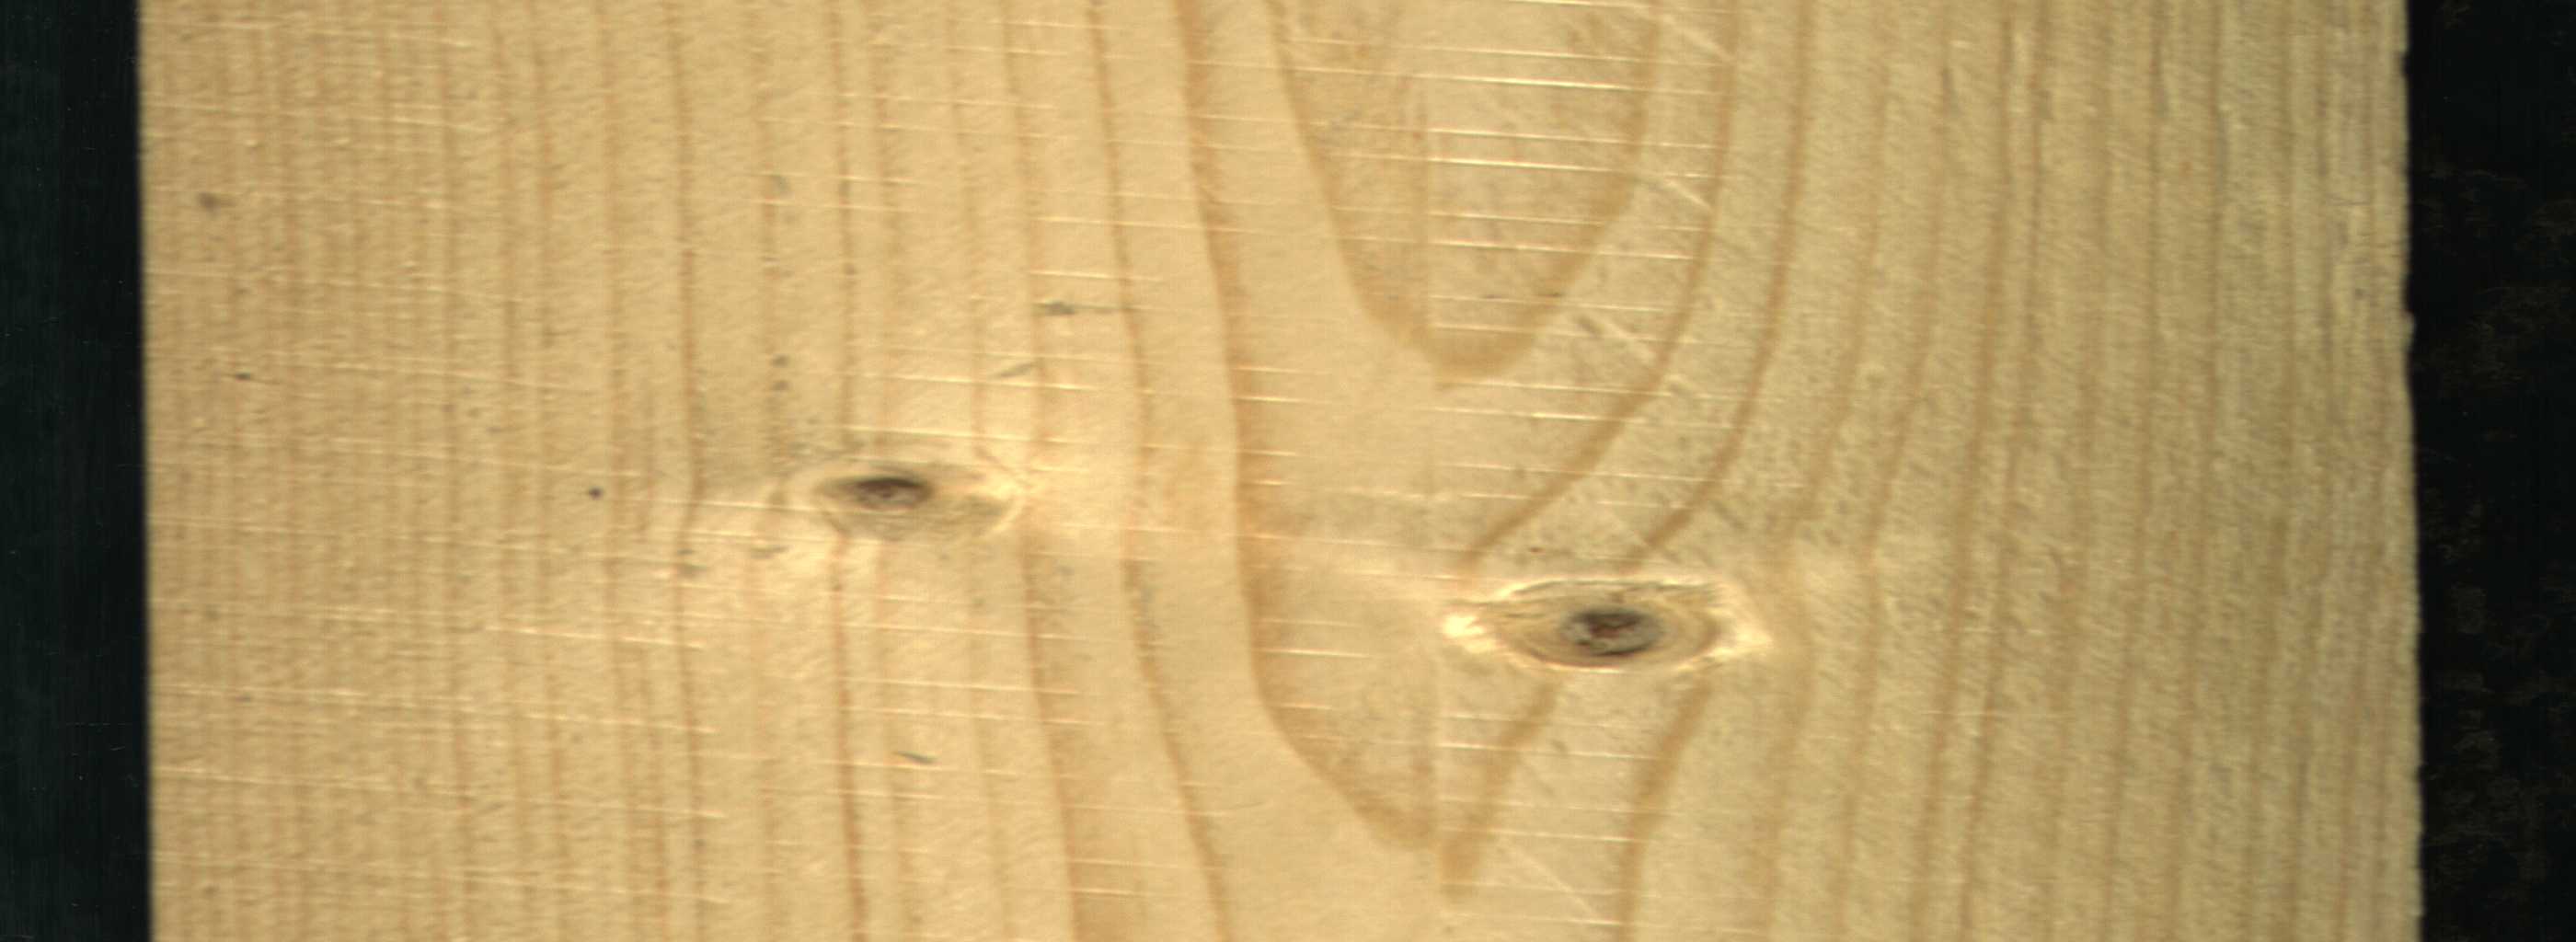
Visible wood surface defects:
Live_Knot
Live_Knot